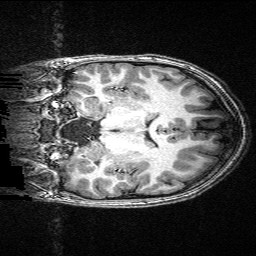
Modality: T1w
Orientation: coronal
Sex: female
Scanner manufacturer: siemens
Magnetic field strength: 3 T
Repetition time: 2.3 s
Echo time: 0.00336 s